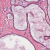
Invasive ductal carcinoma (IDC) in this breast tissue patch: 0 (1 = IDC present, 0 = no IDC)